Interaction volume radius: 10 \u00c5
Interaction volume height: 15 \u00c5
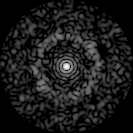
Disorder parameter: 0.7883